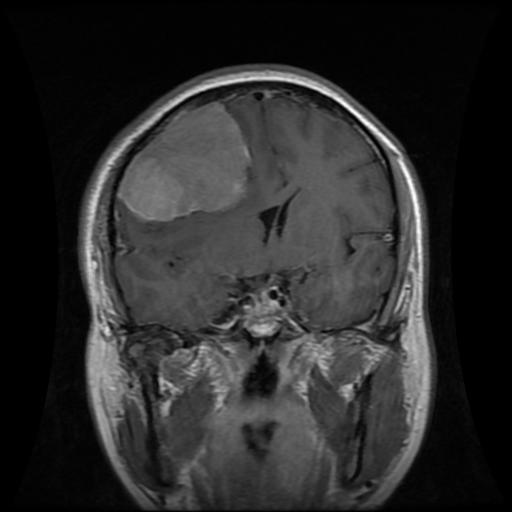
Label: meningioma